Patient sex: F
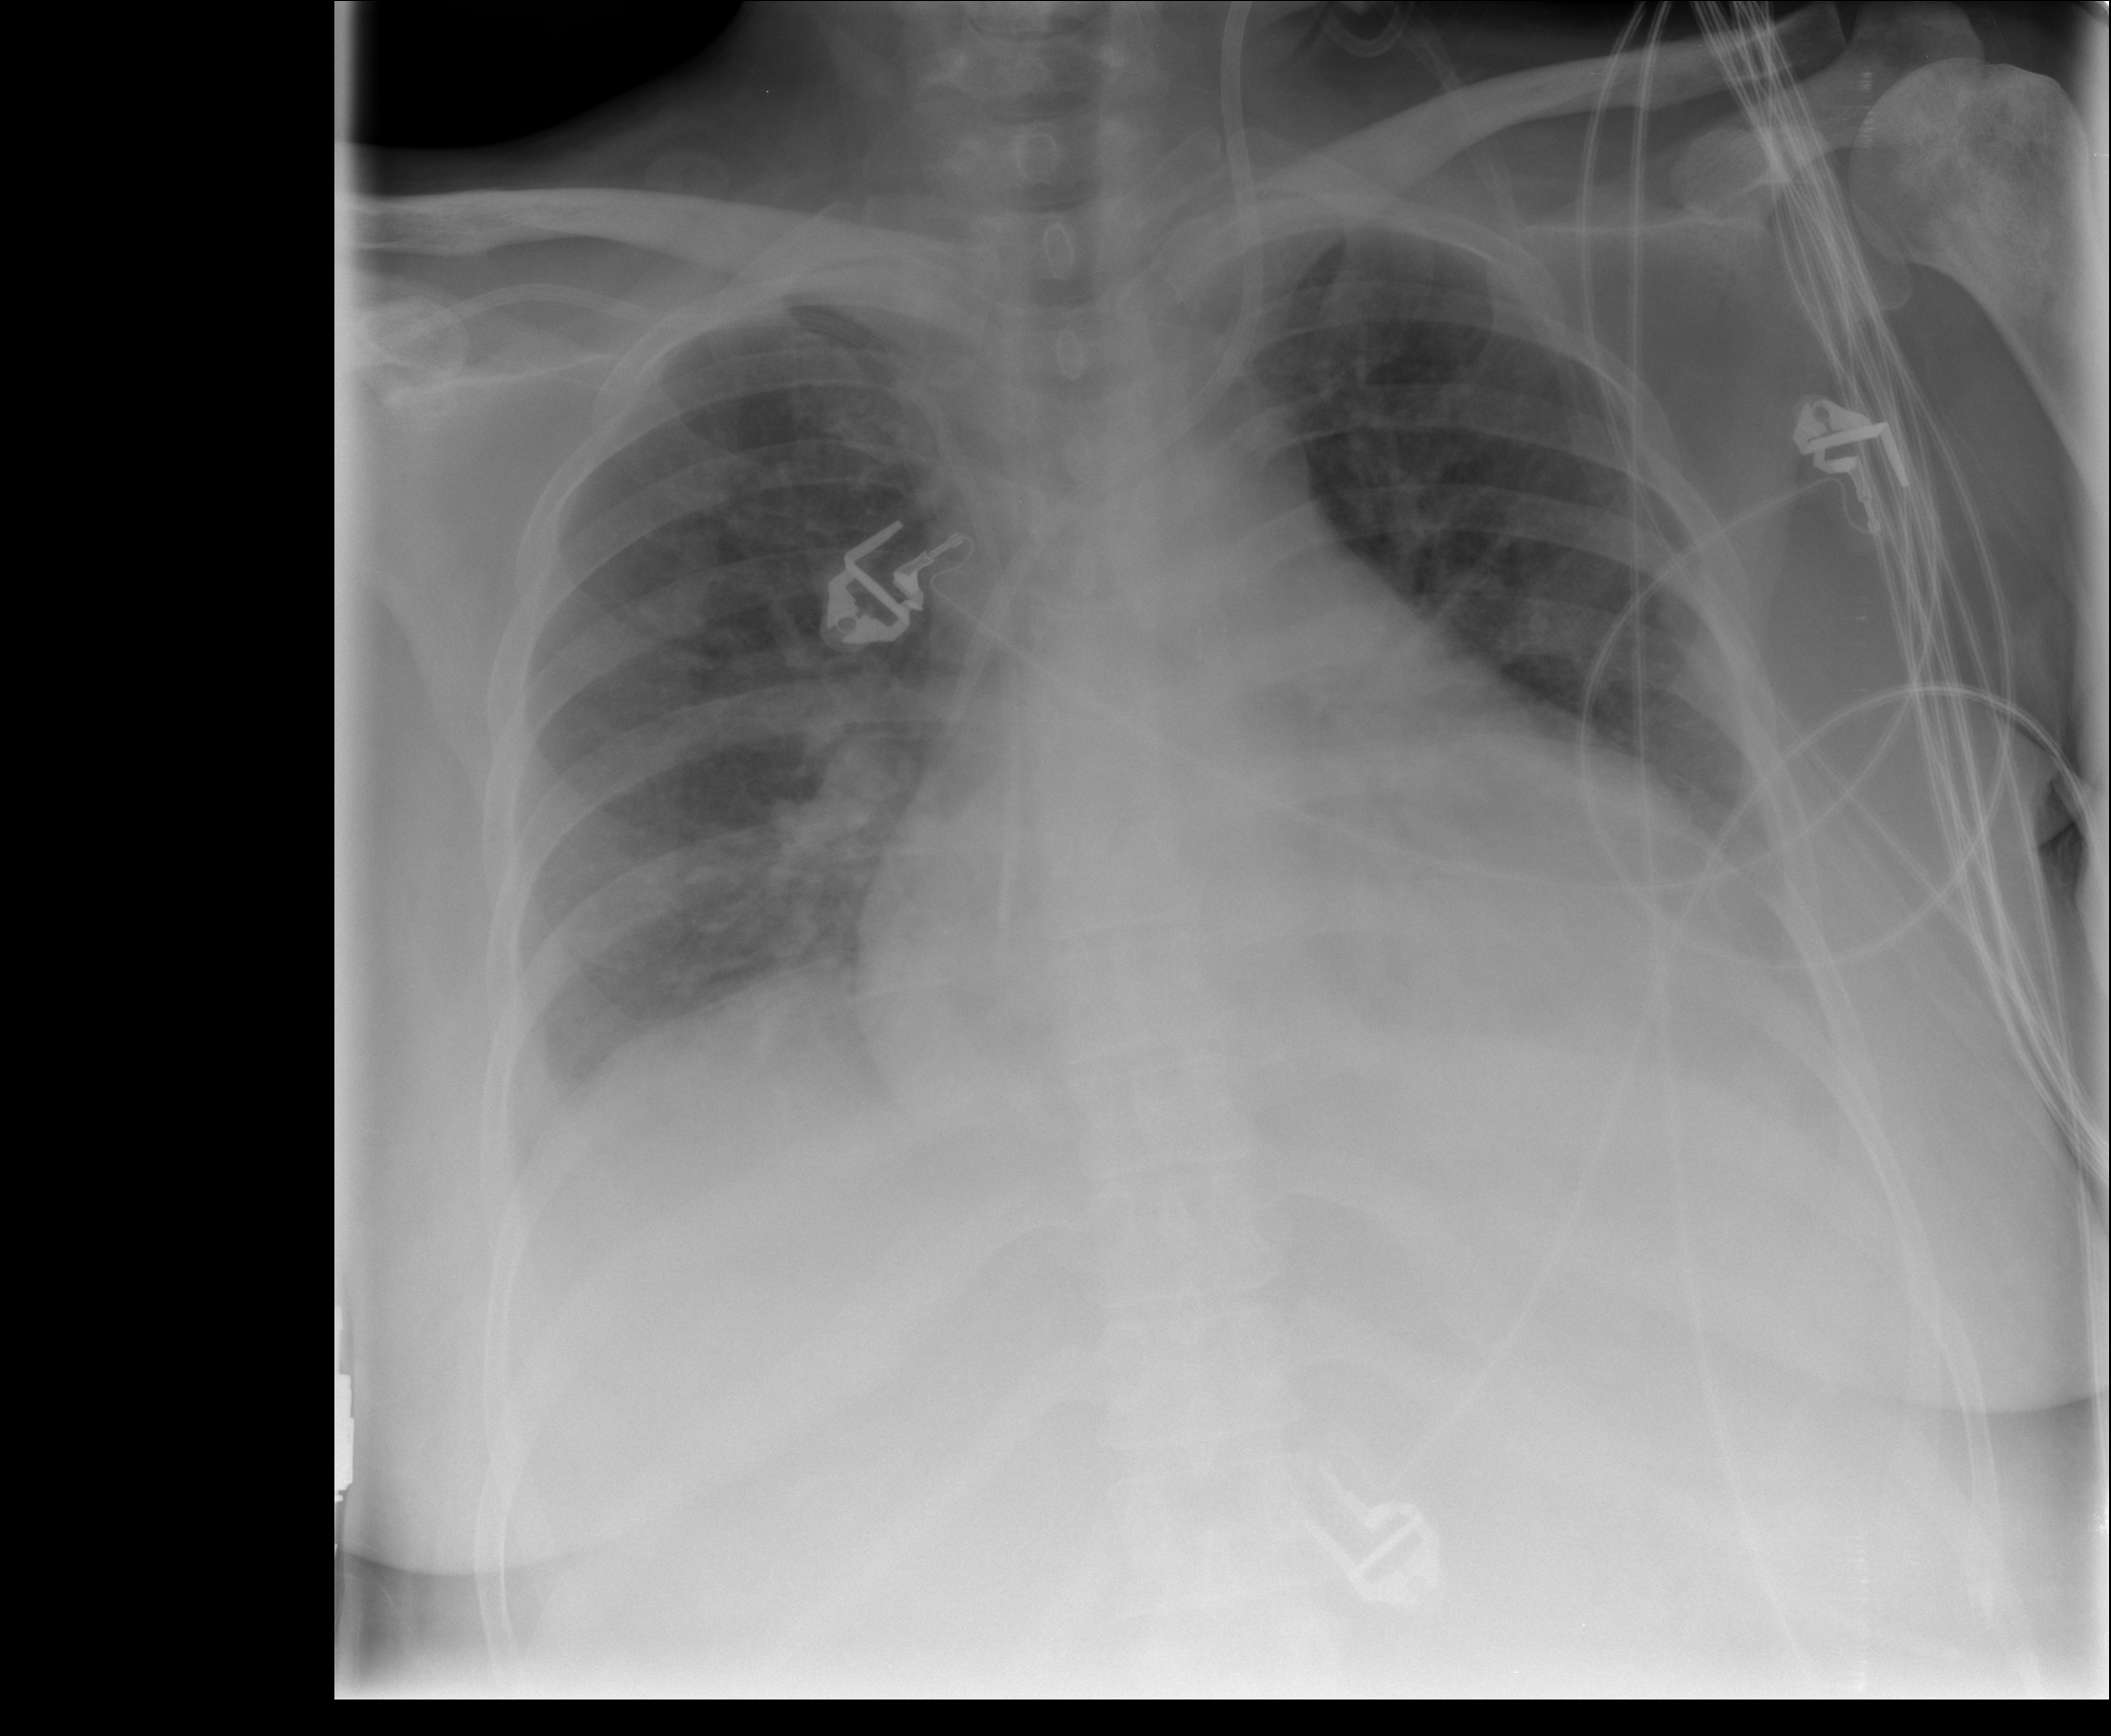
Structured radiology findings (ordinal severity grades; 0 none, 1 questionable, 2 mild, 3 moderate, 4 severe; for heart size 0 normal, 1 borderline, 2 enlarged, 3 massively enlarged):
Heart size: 2
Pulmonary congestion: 2
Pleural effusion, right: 1
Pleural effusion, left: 2
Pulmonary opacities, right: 2
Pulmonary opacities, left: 2
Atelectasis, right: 2
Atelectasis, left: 2